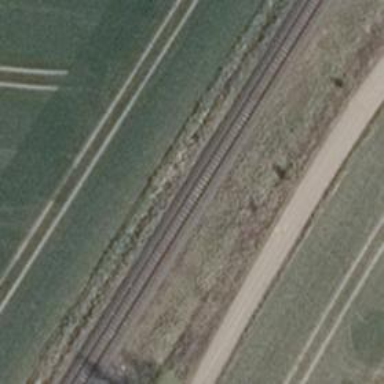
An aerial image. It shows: Railway track.